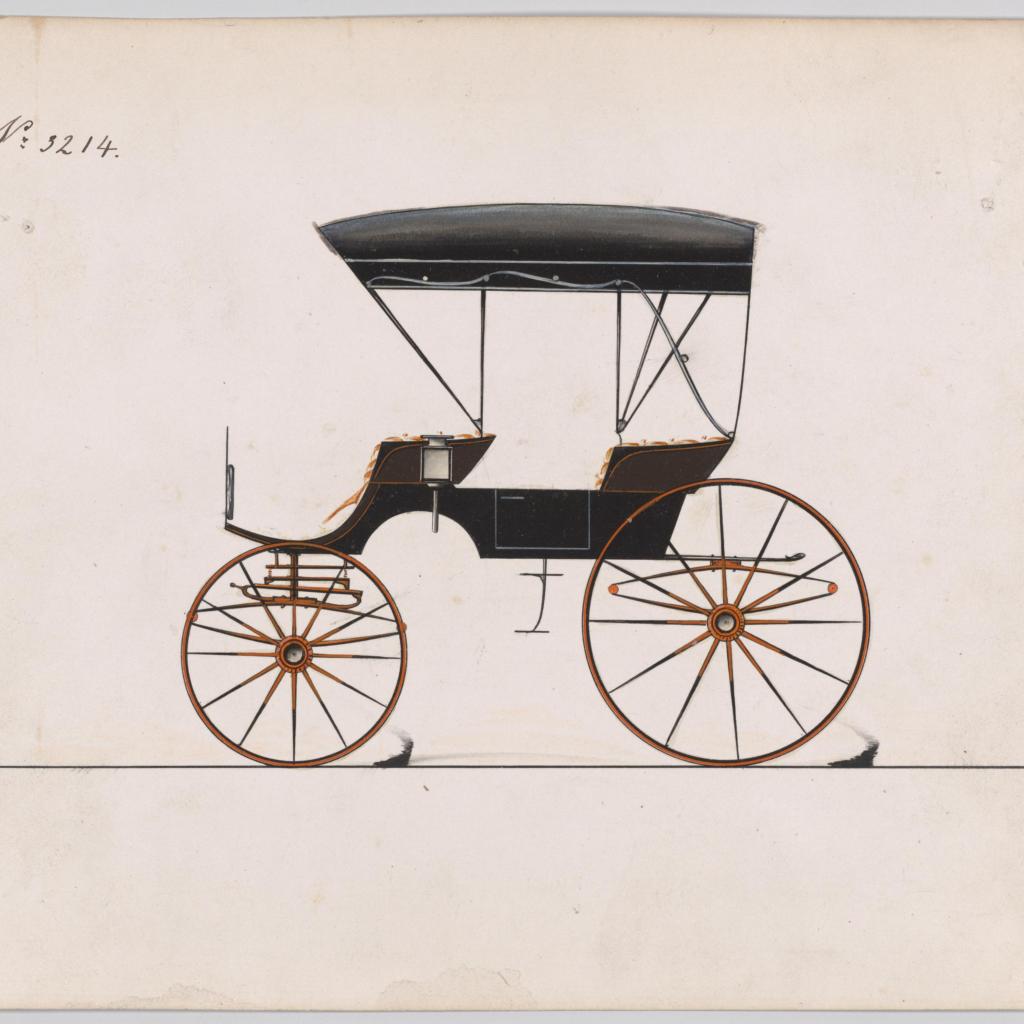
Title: Design for Park Phaeton, no. 3214
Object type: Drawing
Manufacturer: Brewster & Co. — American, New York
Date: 1876
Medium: Pen and black ink, watercolor and gouache with gum arabic
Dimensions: sheet: 6 7/8 x 9 1/2 in. (17.5 x 24.1 cm)
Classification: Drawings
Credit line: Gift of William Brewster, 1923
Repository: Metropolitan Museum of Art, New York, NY